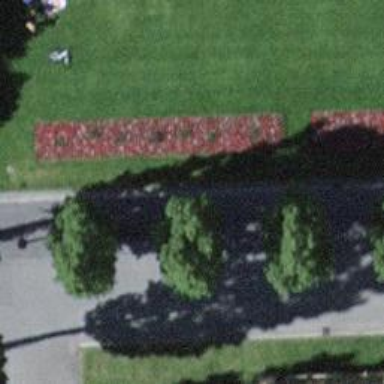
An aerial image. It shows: Bench for seating.